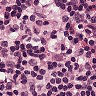
Metastatic tissue present: no